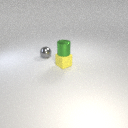
small gray metal sphere behind small yellow rubber cube